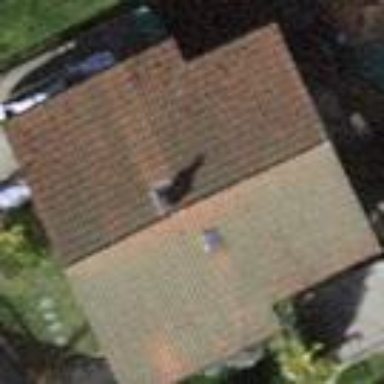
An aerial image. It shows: Residential building with gabled roof covered in rosy brown roof tiles. The roof orientation is across.